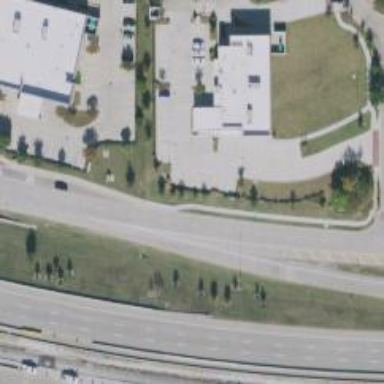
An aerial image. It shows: Secondary road with frontage road.